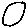
Label: circle